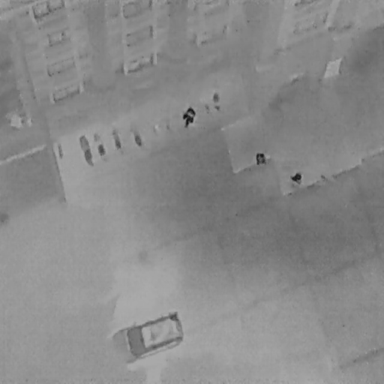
There are ten objects shown in the infrared image, including six Bicycles, three People, and a Car.